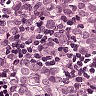
Metastatic tissue present: yes